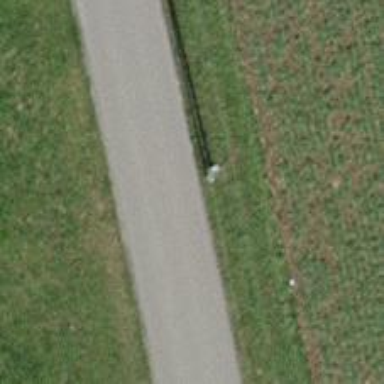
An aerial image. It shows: Power pole.